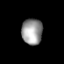
Tissue: prostate
Cell type: T cells
Senescence score: 0.7285
Nuclear area (px): 528
Mean DAPI intensity: 153.676